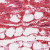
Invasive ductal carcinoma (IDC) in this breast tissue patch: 0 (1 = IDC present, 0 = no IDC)